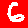
Digit: 6